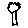
Label: tree